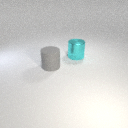
large cyan metal cylinder behind large gray rubber cylinder